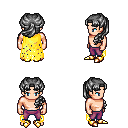
a pixel art fantasy rpg character, male body template, human, light skin, yellow tattered cape, magenta pants, gray princess hairstyle, gold boots, four views (front, back, left, right), 2x2 character sprite sheet, small pixel art, hard edges, no anti-aliasing